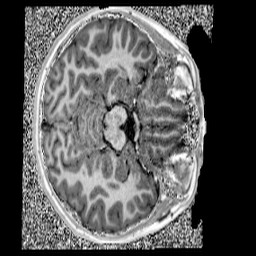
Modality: UNIT1
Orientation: axial
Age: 12
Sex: female
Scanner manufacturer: siemens
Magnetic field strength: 3 T
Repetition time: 4 s
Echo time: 0.00299 s